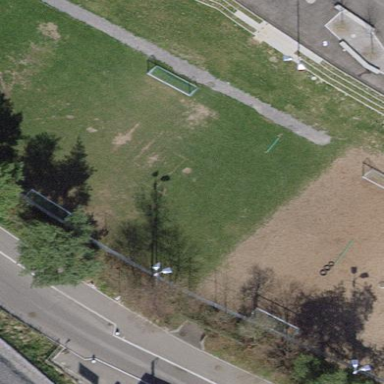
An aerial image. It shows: Soccer pitch surrounded by fence.